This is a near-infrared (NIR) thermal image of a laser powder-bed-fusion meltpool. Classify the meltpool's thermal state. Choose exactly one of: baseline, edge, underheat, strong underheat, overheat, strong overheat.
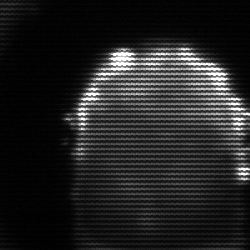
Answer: baseline